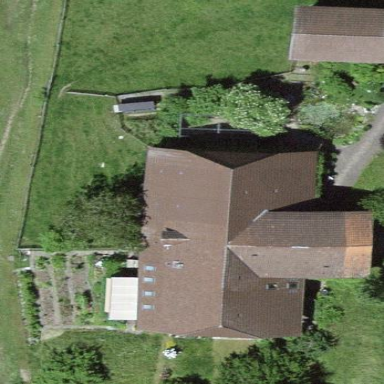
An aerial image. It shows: Farm building.